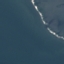
Land use / land cover: SeaLake